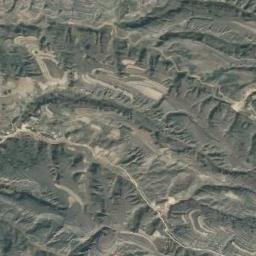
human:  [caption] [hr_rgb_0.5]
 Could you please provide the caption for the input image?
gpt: The mountain is full of jet soil .

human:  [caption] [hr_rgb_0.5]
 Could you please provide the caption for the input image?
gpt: The folded mountain consists of a number of ridges and valleys .

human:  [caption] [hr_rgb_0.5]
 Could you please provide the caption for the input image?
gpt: The mountains are winding and undulating .

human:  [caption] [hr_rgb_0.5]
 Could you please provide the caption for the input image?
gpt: This mountain is completely covered by vegetation and there is a winding path in it .

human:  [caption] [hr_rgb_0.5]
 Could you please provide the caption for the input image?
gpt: There are some ravines on the brown mountain .